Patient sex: M
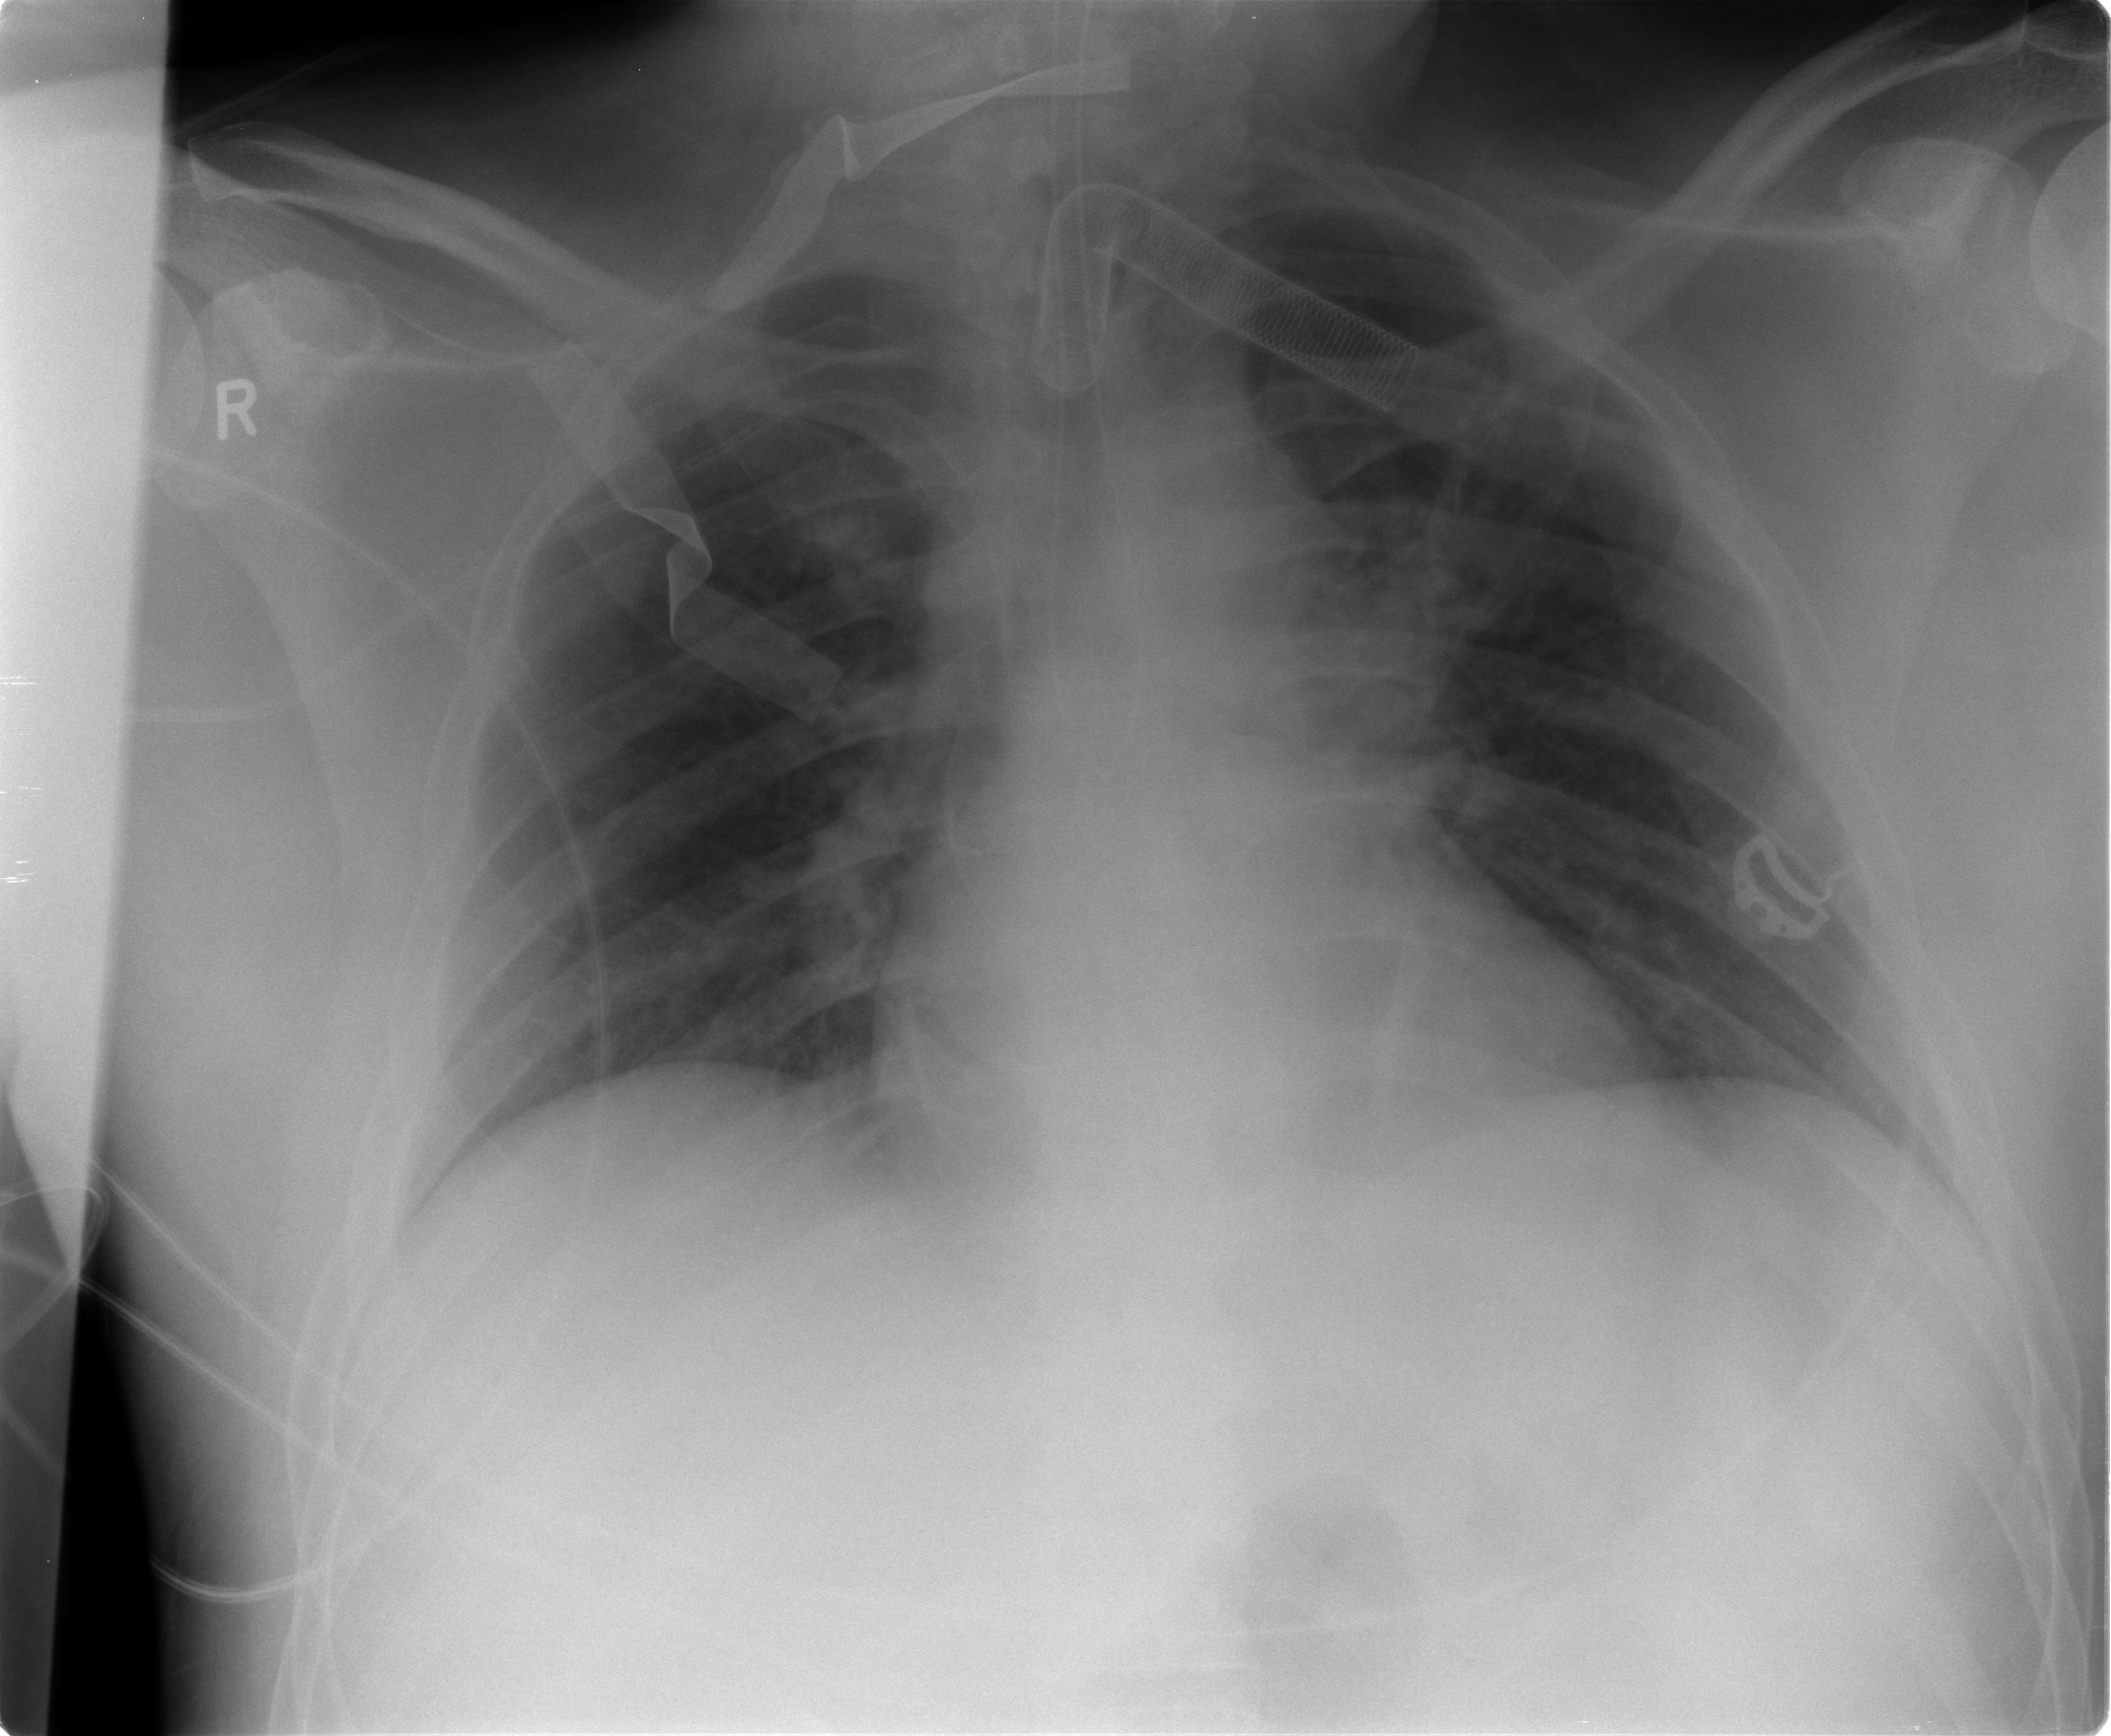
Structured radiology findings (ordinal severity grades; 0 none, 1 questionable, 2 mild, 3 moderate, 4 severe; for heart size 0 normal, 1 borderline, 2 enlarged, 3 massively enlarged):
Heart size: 1
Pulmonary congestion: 2
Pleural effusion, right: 0
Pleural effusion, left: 0
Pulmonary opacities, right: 0
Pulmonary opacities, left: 0
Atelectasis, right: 0
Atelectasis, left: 0